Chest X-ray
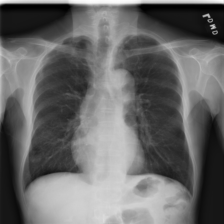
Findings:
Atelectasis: negative
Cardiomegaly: negative
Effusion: negative
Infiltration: negative
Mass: negative
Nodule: negative
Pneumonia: negative
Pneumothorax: negative
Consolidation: negative
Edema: negative
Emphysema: negative
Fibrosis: negative
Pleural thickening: negative
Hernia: negative